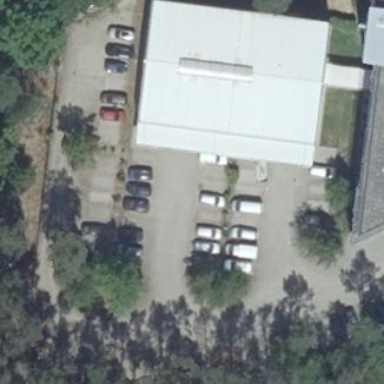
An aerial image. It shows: Parking area with surface.